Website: home-depot
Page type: account-selection
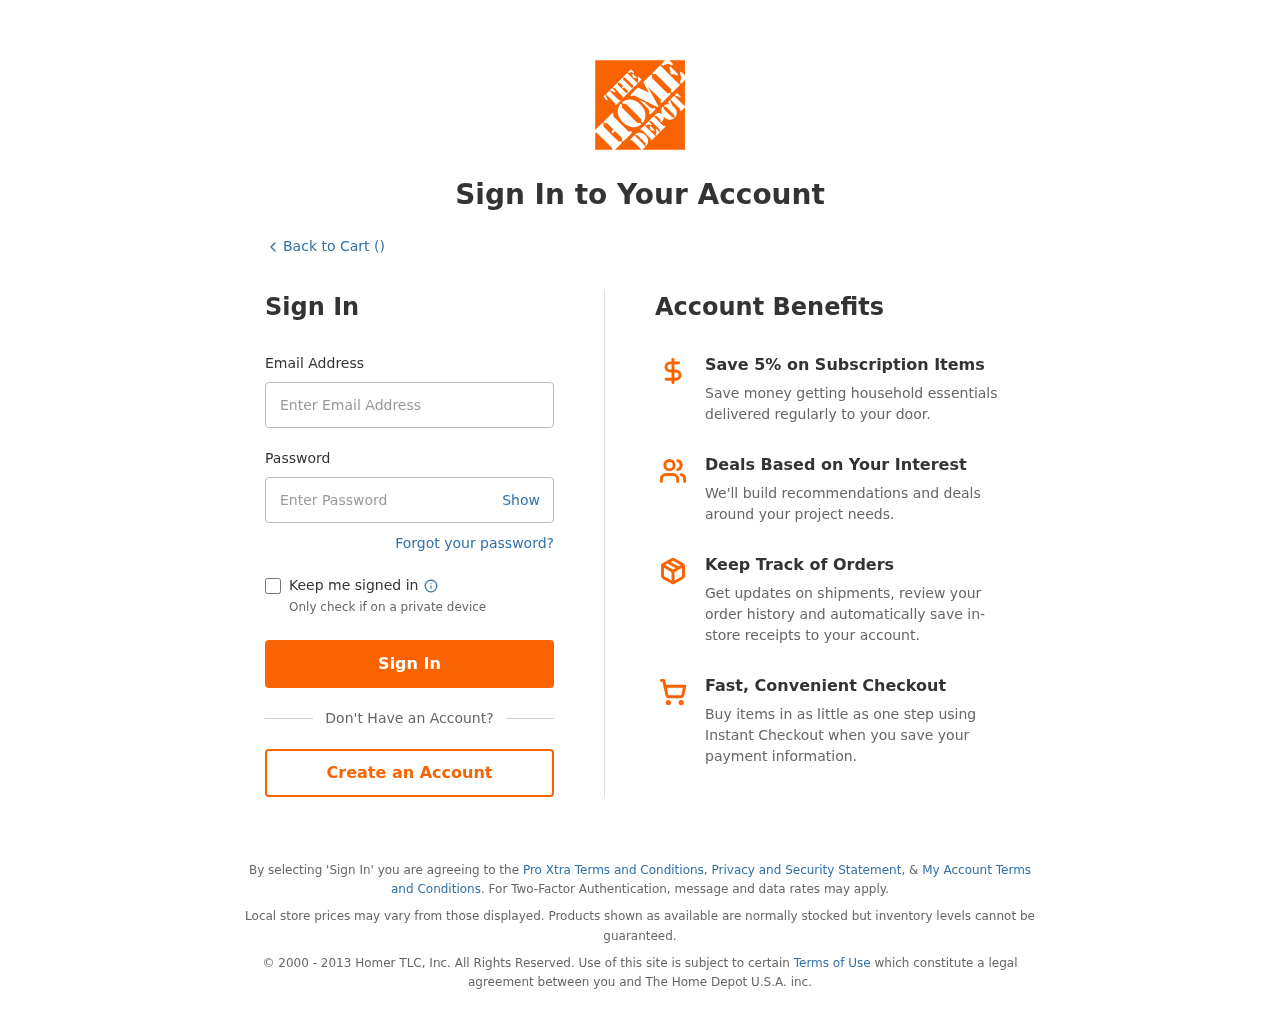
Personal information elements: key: PII_LOGIN_USERNAME
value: matthewhopkins41